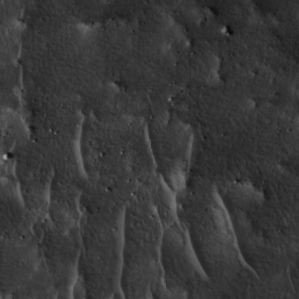
Label: non_frost